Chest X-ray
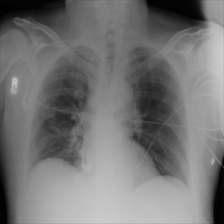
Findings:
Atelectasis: negative
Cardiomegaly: negative
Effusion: negative
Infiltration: negative
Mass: negative
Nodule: positive
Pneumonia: negative
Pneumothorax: negative
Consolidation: negative
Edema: negative
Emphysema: negative
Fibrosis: negative
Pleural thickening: negative
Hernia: negative